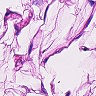
Metastatic tissue present: no